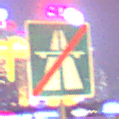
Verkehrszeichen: EndeAutbahn
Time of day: Night
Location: Outdoor (Urban)
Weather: PartlyCloudy
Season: NotSpecified
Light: Natural